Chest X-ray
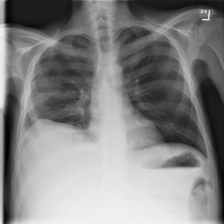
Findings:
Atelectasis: negative
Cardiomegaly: negative
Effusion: negative
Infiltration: negative
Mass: positive
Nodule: negative
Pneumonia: negative
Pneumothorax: negative
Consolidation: negative
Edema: negative
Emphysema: negative
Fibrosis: negative
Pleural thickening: negative
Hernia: negative